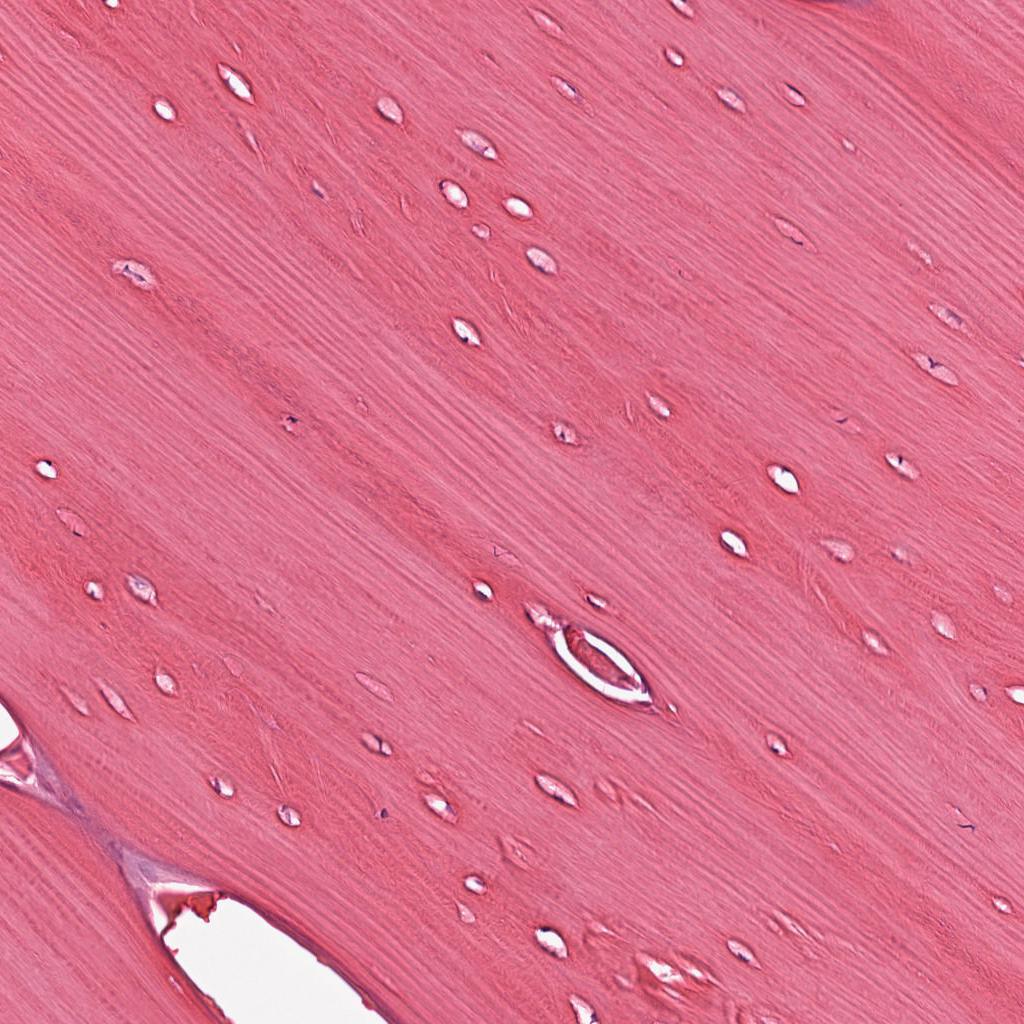
Label: Non-Tumor